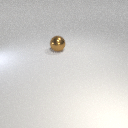
large brown metal sphere